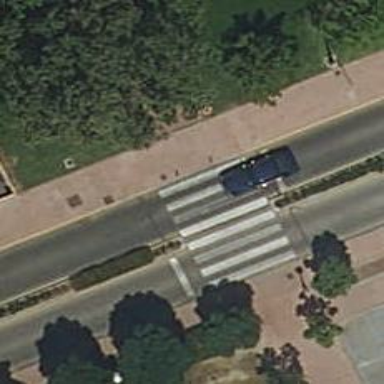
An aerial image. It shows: Uncontrolled zebra crossing with traffic-calming table.